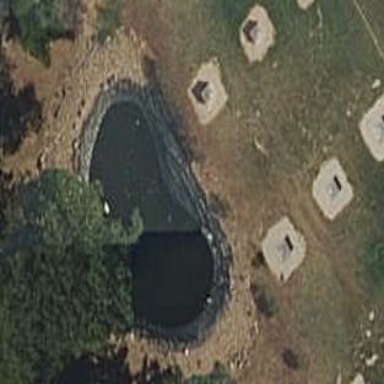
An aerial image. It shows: Pond surrounded by natural water.